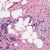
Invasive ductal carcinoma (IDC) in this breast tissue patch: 1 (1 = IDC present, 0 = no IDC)